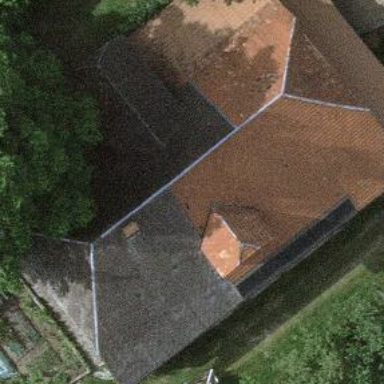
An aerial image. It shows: Farm building.